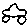
Label: car